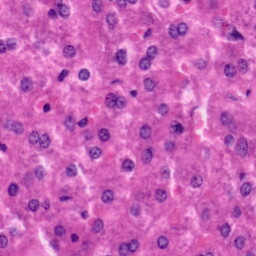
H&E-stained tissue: Liver